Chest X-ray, AP view. Patient: 36 years old, sex F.
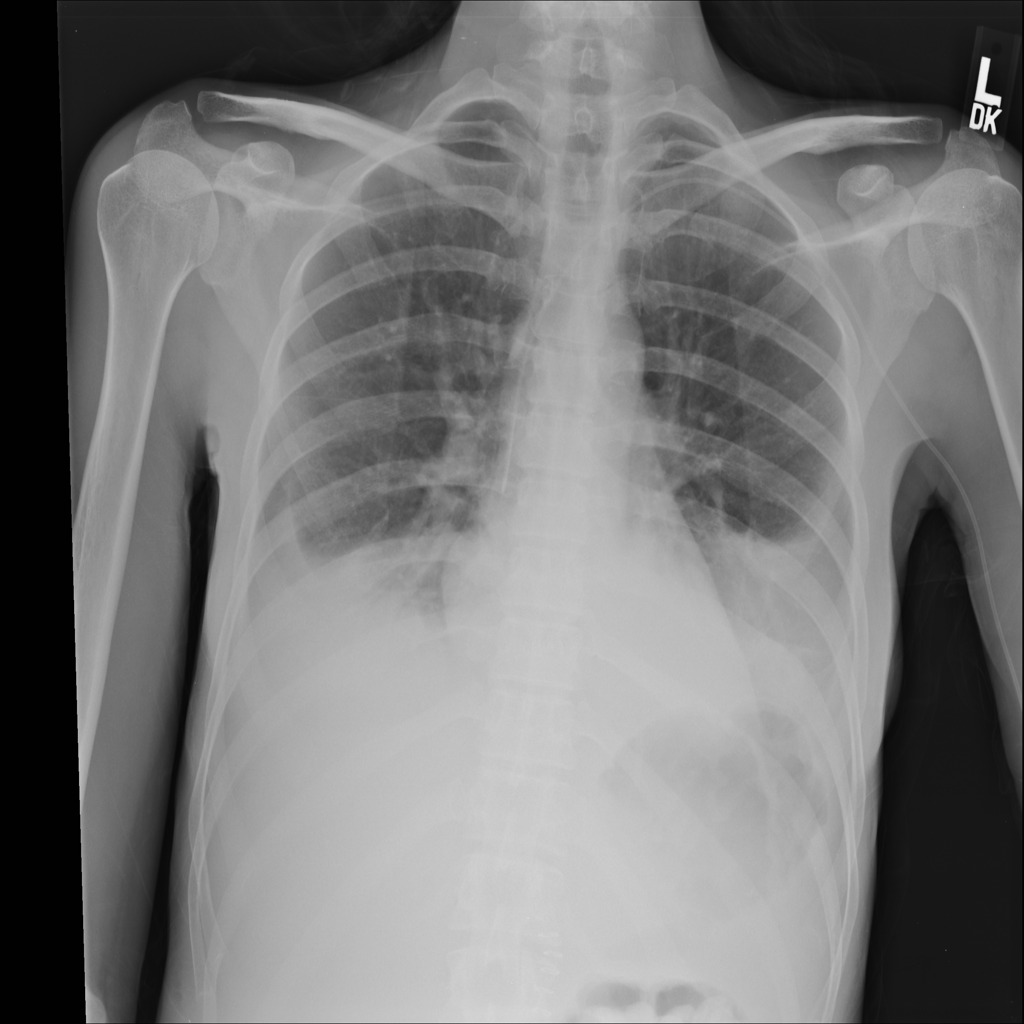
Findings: No Finding